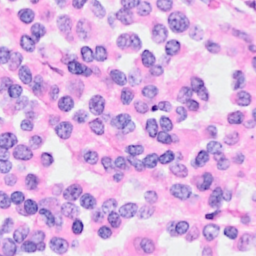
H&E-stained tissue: Breast